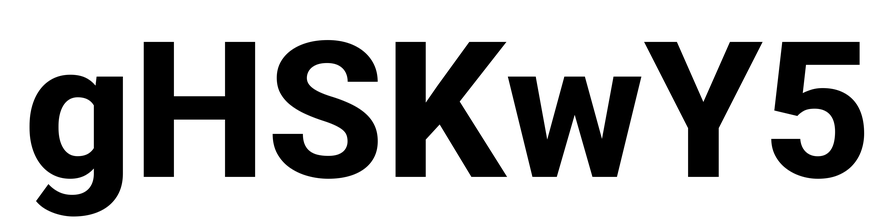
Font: Roboto_ExtraBold